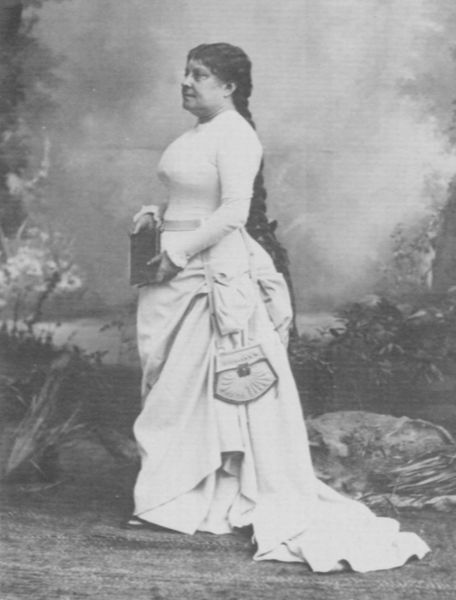
Titel: Marie-Caroline Carvalho (1827-1895), Sängerin in "Faust"
Künstler: Atelier Nadar
Institution: unbekannt
Schlagwörter: baum, hand, himmel, laub, wasser, weiß, wolken, bäume, landschaft, see, teich, brust, busen, frau, grau, haar, hell, hintergrund, kleid, profil, schwarz, dame, gras, rock, arm, arme, bibel, falten, gesicht, lang, mensch, stehen, stein, bildnis, portrait, porträt, horizont, natur, busch, büsche, boden, haare, lange haare, oper, pflanze, pflanzen, sängerin, weiher, garten, schleppe, taille, nebel, dick, füllig, zopf, atelier, faltenwurf, stehende, foto, fotografie, photographie, buch, schwarz-weiss, leinwand, tasche, photo, handtasche, geflochten, beleibt, hochzeit, kulisse, porträit, umhängetasche, studio, imposant, nadar, flaten, korpulent, dicke, nadarfoto, indianerin, russland bibliothek, tacshe, walpurga, weisses